Current action and preconditions to check: path_clear

Your task: For each precondition in the list above, predict whether it will hold at this action.

Consider the current scene as observed from the mobile robot's camera, and analyze the predicted future states of all dynamic agents (e.g., people, animals, vehicles, or any moving entities) within the NEXT SECOND.

IMPORTANT: Only answer "very likely" if you are absolutely certain—based on strong, clear evidence—that a dynamic agent will violate the precondition in the predicted future state. Do NOT answer "very likely" for unlikely, ambiguous, or low-probability risks.

Ask yourself for each precondition: Is there a high probability, with clear and convincing evidence, that the predicted future states of any dynamic agent will interfere with the predicted future state of the currently executing action within the NEXT SECOND, causing that precondition to fail?

Assess the risk level based on these predictions. Use "likely" or "very likely" if motions create a clear risk of interference.

Use "neutral" or "improbable" if agents are nearby but their predicted paths are clearly diverging or non-conflicting.

Failure Risk Categories: "very improbable", "improbable", "neutral", "likely", "very likely"

Answer Format: Output ONLY the probability_of_failure value from these categories: "very improbable", "improbable", "neutral", "likely", "very likely"

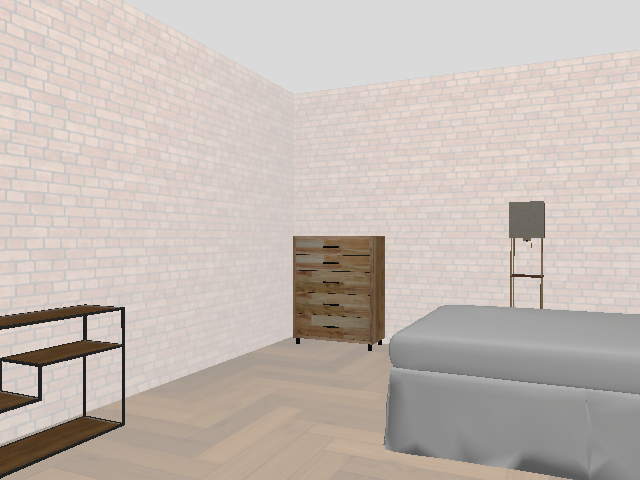

Answer: very improbable